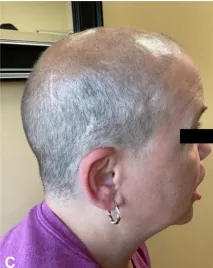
C, Posttreatment image of case 2 demonstrating further improvement after 9 months of baricitinib 4 mg every day.
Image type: medical_photograph (skin_photograph)